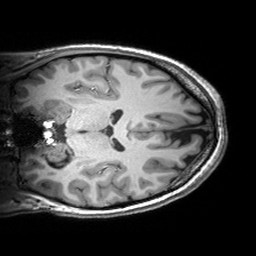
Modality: T1w
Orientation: coronal
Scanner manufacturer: siemens
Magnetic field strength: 3 T
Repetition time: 2.53 s
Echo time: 0.00299 s